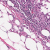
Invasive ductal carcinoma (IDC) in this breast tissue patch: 0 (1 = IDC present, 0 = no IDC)